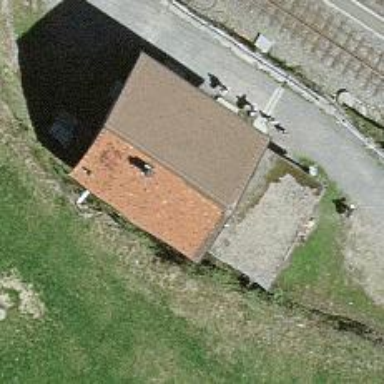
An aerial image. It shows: Railway halt station for public transport.